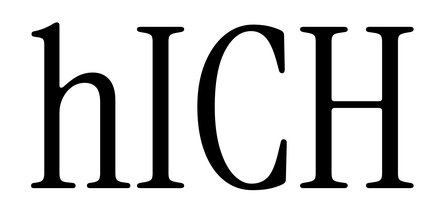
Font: InstrumentSerif-Regular